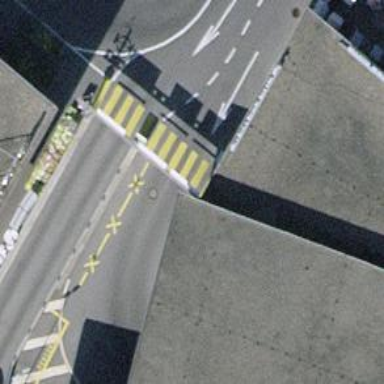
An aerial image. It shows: Zebra crossing on the road.